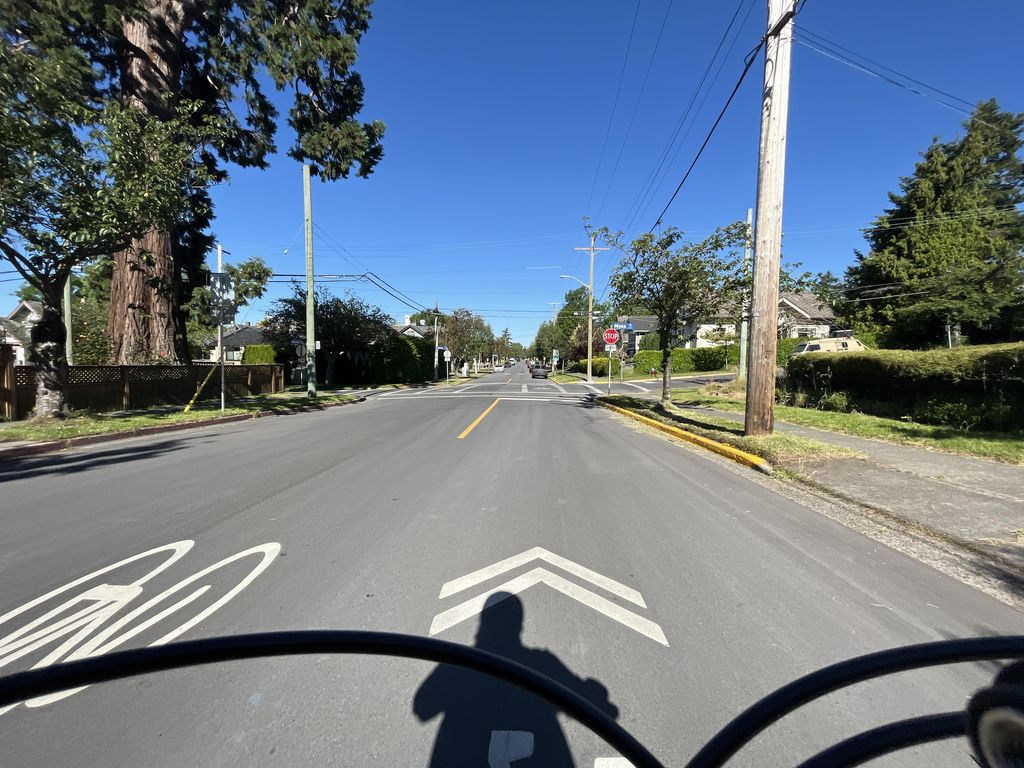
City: victoria